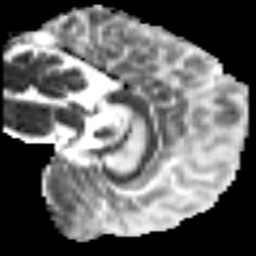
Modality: MD
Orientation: sagittal
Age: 46
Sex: male
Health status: ill
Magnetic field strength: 3 T
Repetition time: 9 s
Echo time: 0.093 s